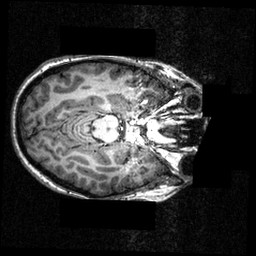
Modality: T1w
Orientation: axial
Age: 23
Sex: female
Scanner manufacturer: siemens
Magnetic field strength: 3.951 T
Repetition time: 1.5 s
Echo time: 0.00335 s